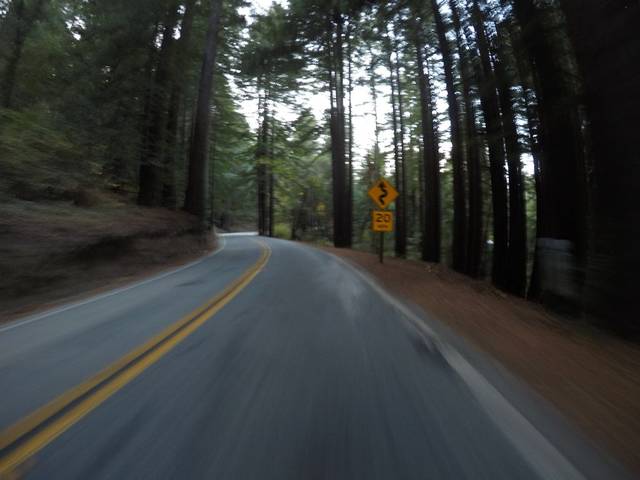
Region: United States
Coordinates: 37.011, -122.051